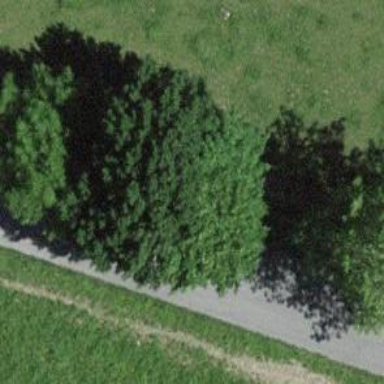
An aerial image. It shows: Single tag "natural: tree."